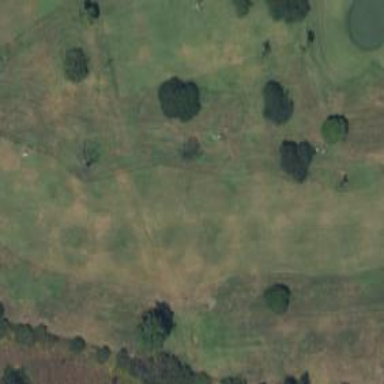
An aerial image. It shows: View of golf hole.